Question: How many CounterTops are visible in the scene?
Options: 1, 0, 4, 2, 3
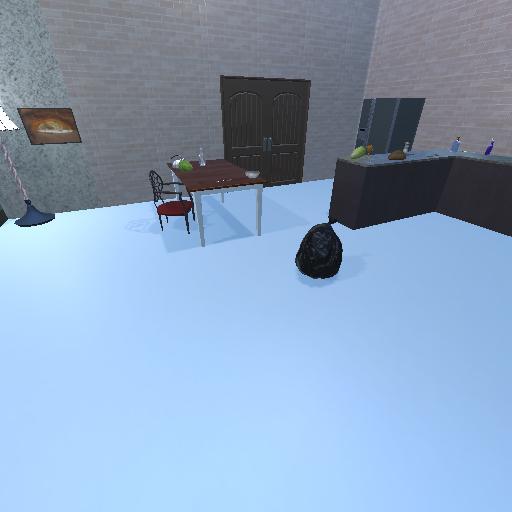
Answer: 1